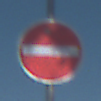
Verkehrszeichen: VerbotDerEinfahrt
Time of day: Midday
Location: Outdoor (Nature)
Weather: Clear
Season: NotSpecified
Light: Natural